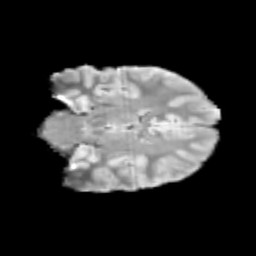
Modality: T2w
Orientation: coronal
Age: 10
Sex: male
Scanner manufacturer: siemens
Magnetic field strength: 3 T
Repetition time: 3.8 s
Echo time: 0.07 s